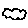
Label: cloud